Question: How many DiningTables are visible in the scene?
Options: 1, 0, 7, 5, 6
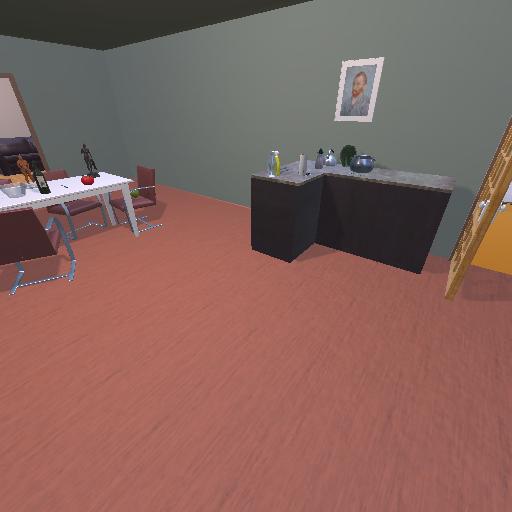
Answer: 1